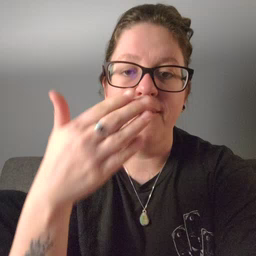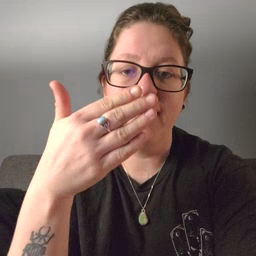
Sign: flag